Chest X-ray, PA view. Patient: 35 years old, sex F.
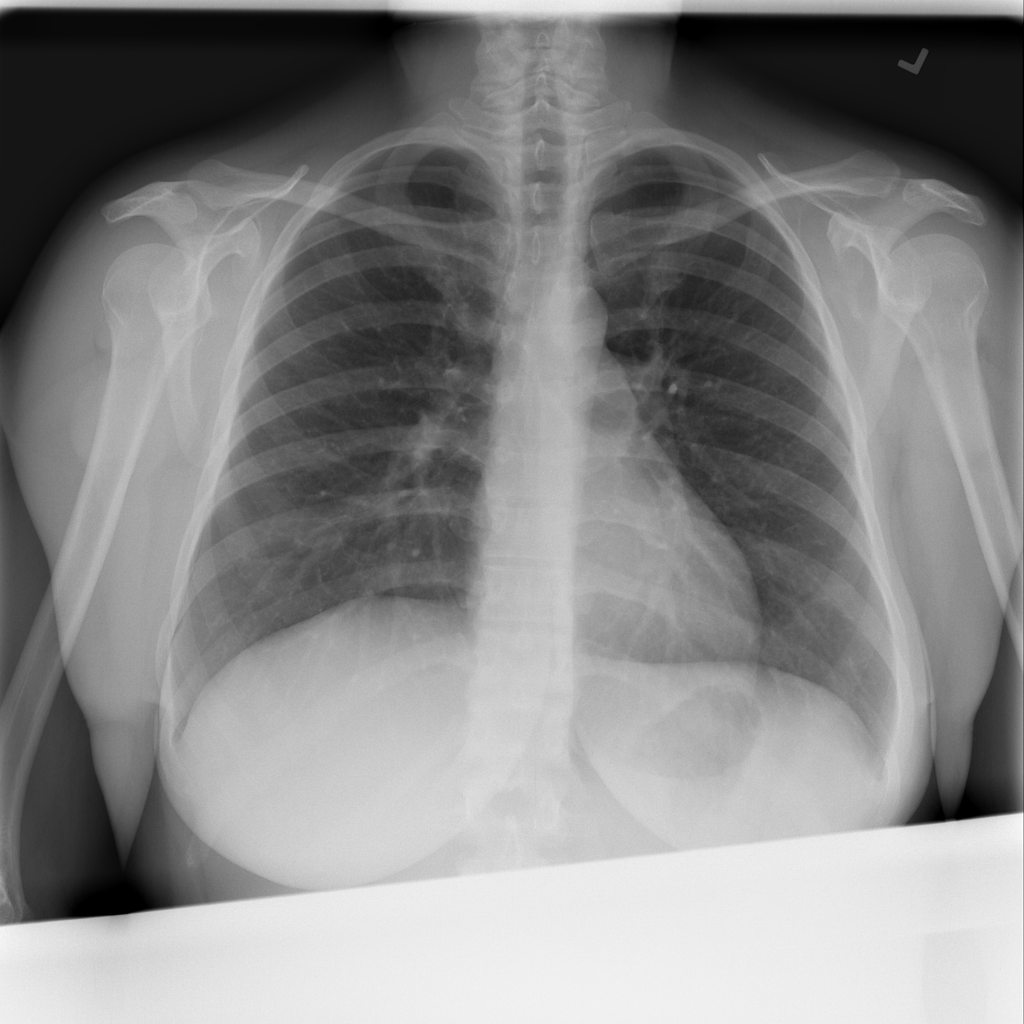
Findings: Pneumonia